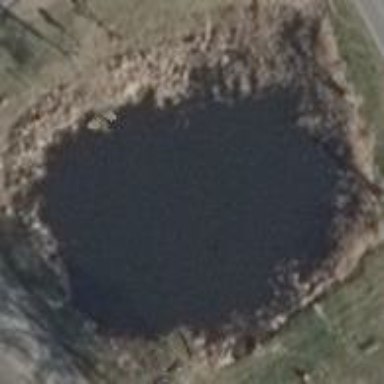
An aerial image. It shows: Serene pond surrounded by nature.